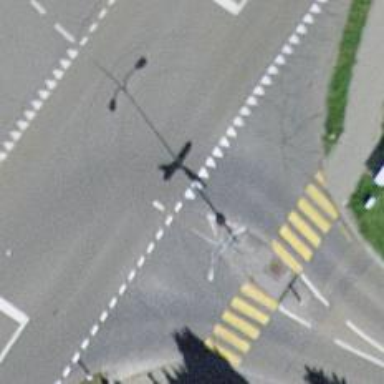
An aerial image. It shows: Road with "give way" sign.